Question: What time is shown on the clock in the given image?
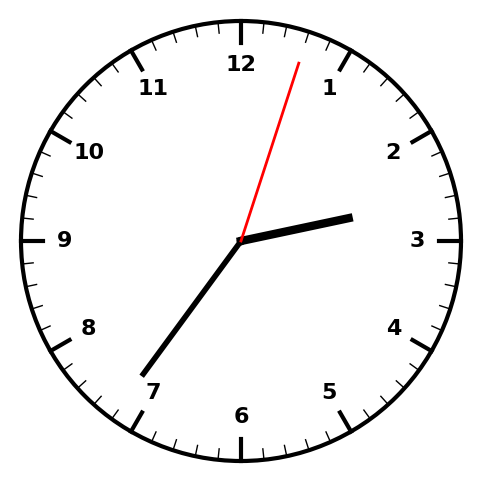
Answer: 02:36:03